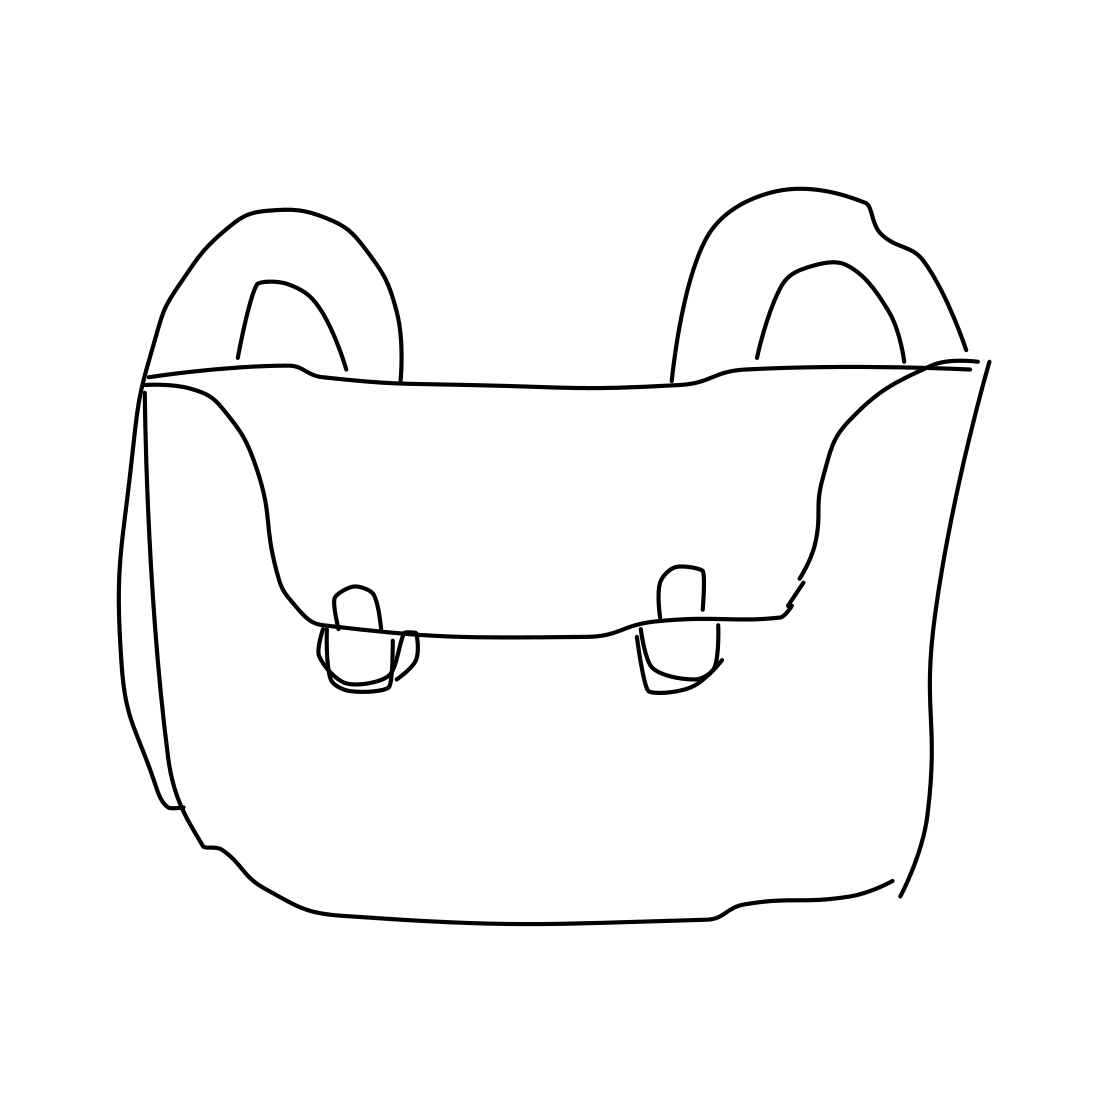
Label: backpack